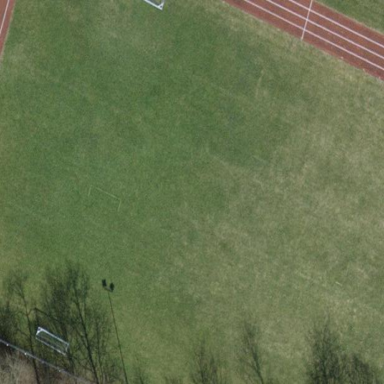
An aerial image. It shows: Grass pitch designated for soccer.